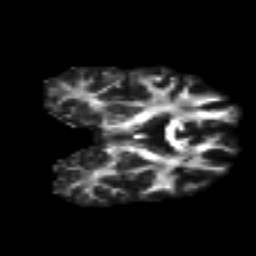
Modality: FA
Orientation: coronal
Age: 29
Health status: ill
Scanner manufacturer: philips
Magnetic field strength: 3 T
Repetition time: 9 s
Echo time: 0.127 s